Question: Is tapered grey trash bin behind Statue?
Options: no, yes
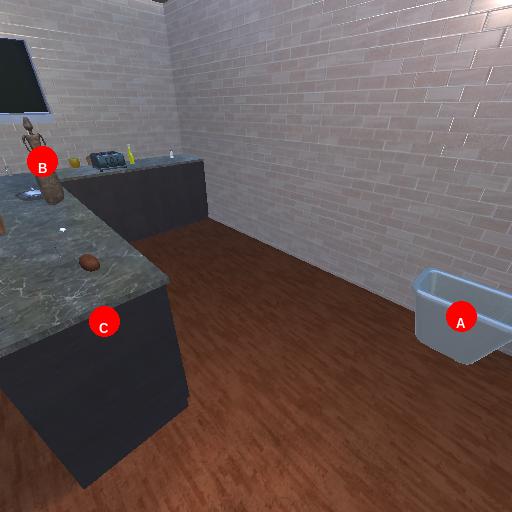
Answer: no